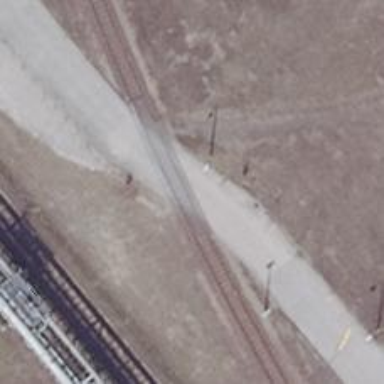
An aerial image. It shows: Railway level crossing.